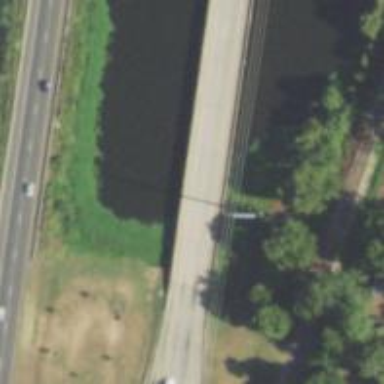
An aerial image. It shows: Bridge crossing over expressway trunk road.